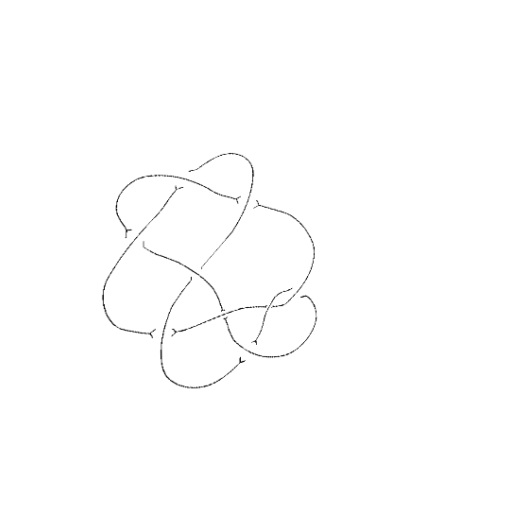
Crossing number: 9